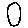
Label: circle